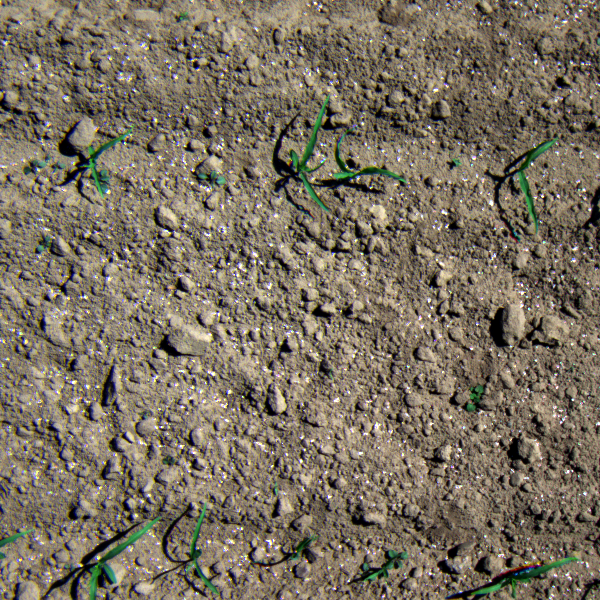
Acquisition date: 2023-05-30
Tile: 0639
Annotated plant instances:
label: maize
label: amaranth
label: amaranth
label: barnyard_grass
label: maize
label: amaranth
label: maize
label: amaranth
label: maize
label: maize
label: weed_other
label: weed_other
label: amaranth
label: barnyard_grass
label: amaranth
label: amaranth
label: amaranth
label: weed_other
label: amaranth
label: maize
label: amaranth
label: maize
label: maize
label: weed_other
label: maize
label: weed_other
label: amaranth
label: maize